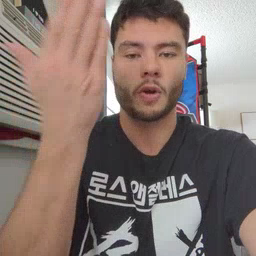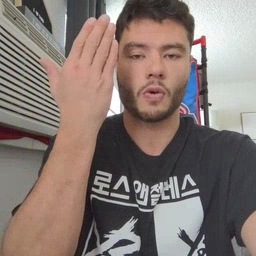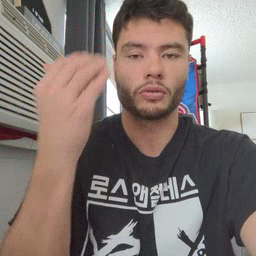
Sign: morning